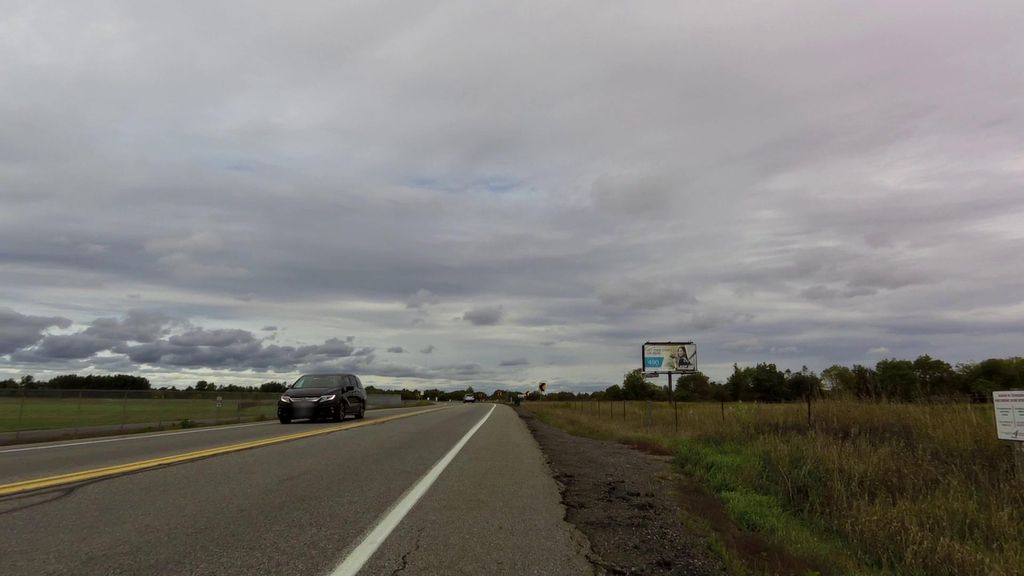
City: ottawa-gatineau